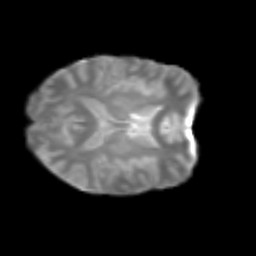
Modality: T2w
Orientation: axial
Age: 20
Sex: female
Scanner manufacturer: siemens
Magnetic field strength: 3 T
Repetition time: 2.3 s
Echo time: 0.085 s